RGB frame:
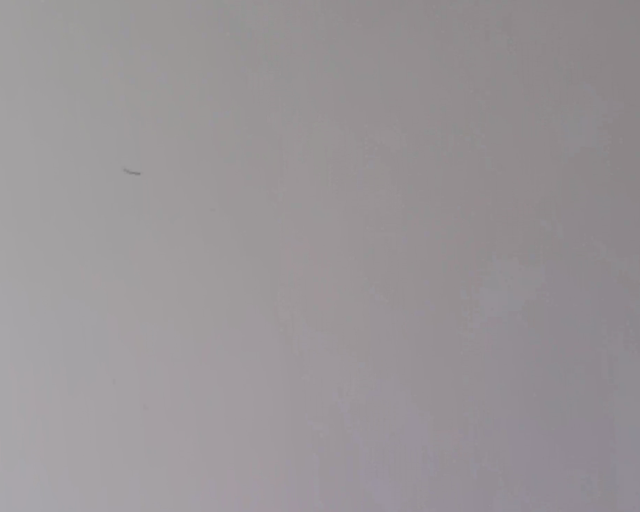
Thermal frame:
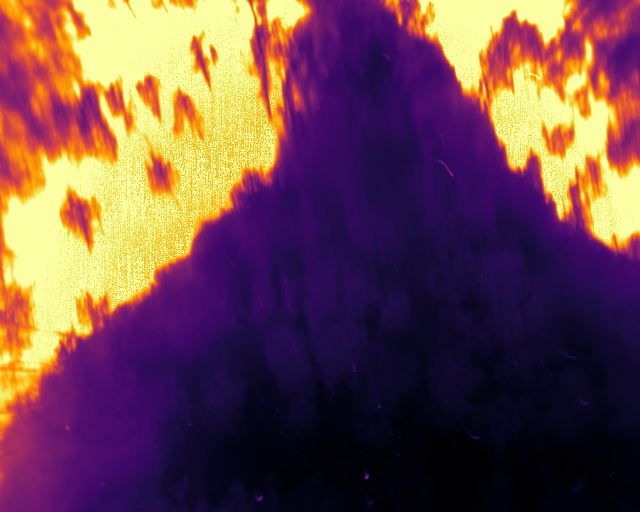
Captured: 2026-02-27 02:37:24
Pixels at or above 80 °C: 154170 (fraction of frame: 0.4705)